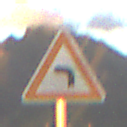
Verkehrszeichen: KurveLinks
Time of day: SunriseSunset
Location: Outdoor (RoadRail)
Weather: PartlyCloudy
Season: NotSpecified
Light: Natural